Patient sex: M
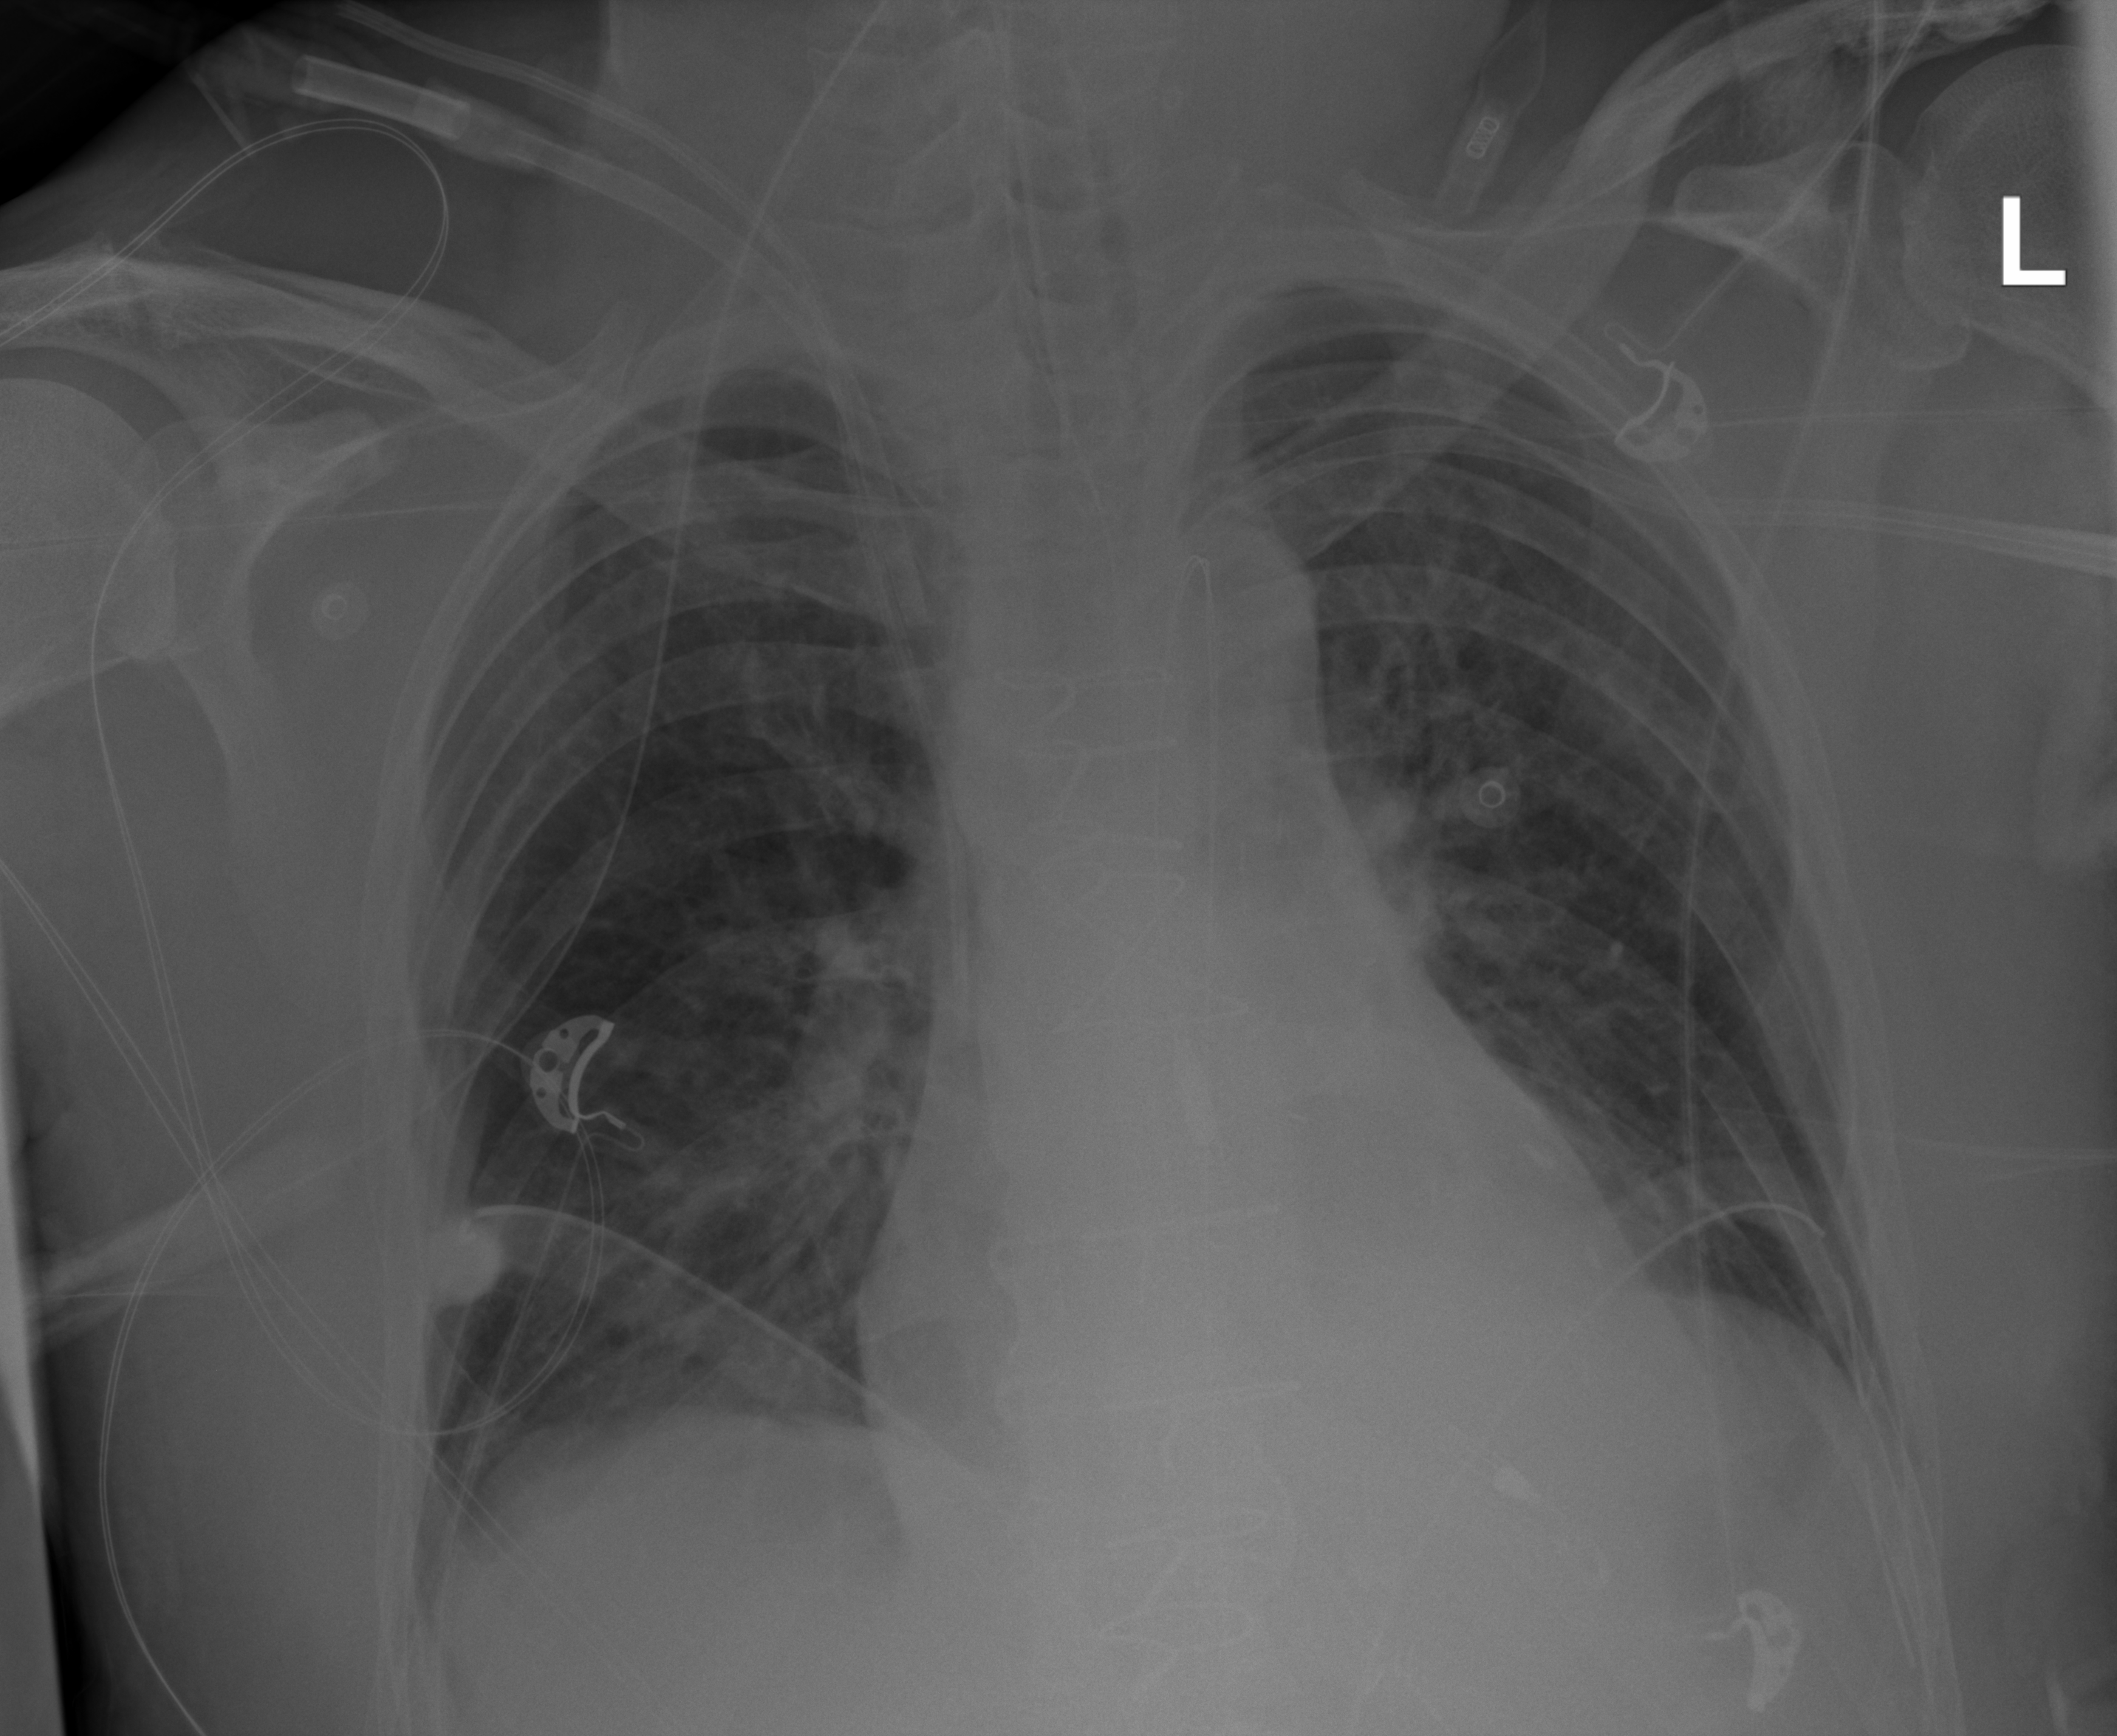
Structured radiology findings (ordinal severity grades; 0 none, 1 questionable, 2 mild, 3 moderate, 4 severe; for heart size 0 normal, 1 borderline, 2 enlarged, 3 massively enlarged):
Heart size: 1
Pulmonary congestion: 2
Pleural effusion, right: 0
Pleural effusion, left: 0
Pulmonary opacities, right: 2
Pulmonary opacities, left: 0
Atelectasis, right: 2
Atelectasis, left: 2